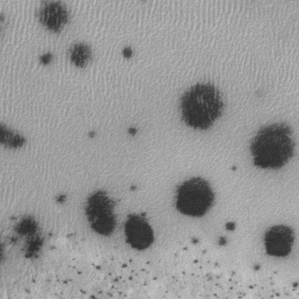
Label: frost